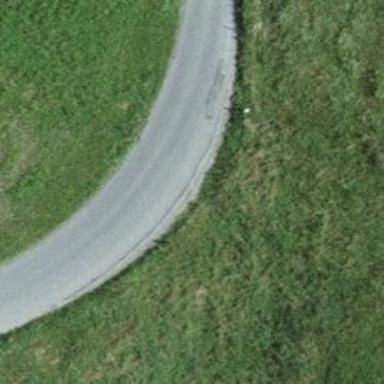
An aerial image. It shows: Unclassified road with asphalt surface.